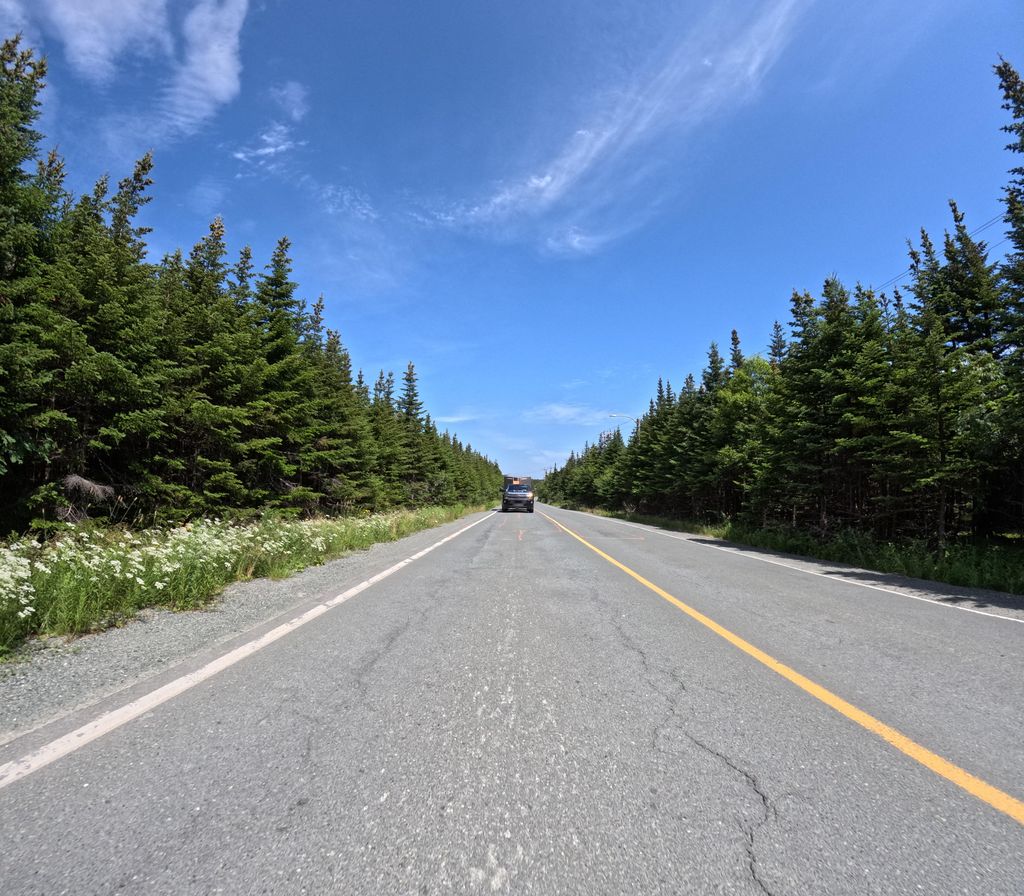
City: st_johns